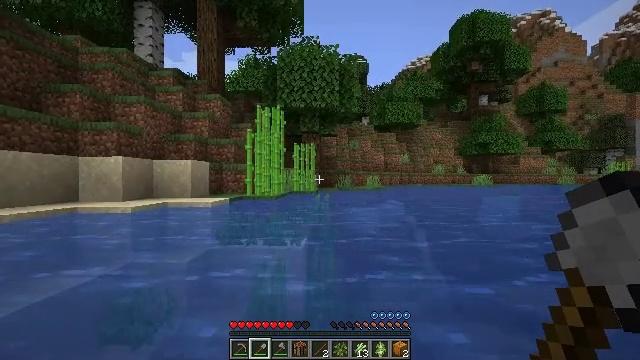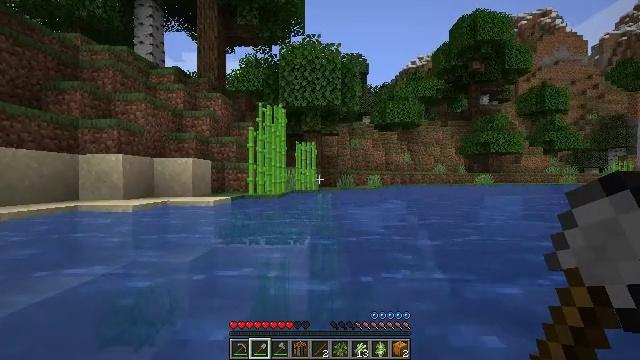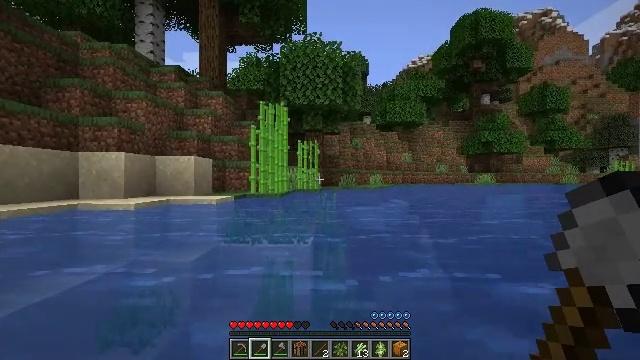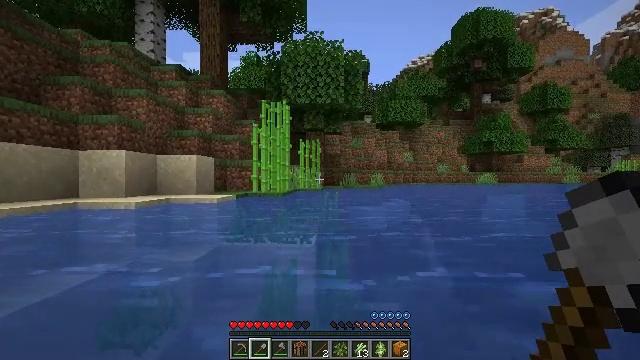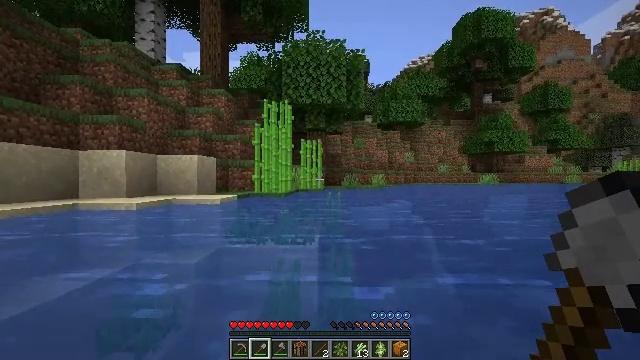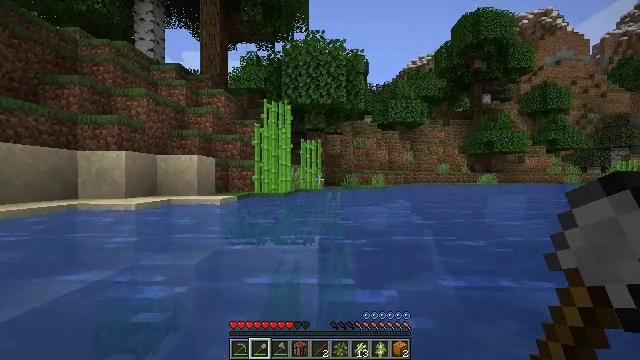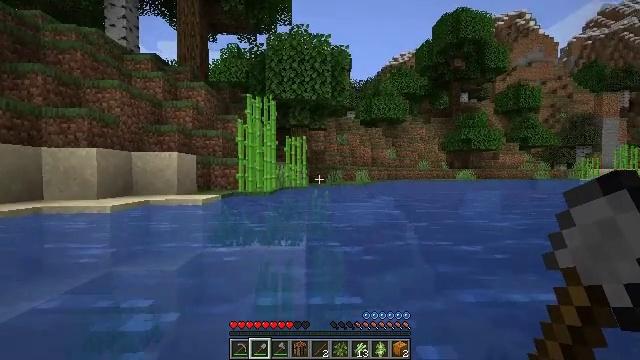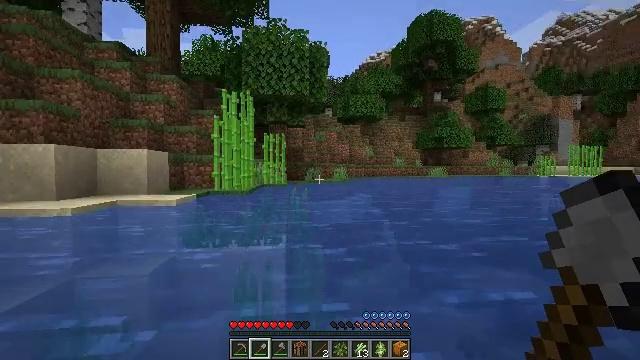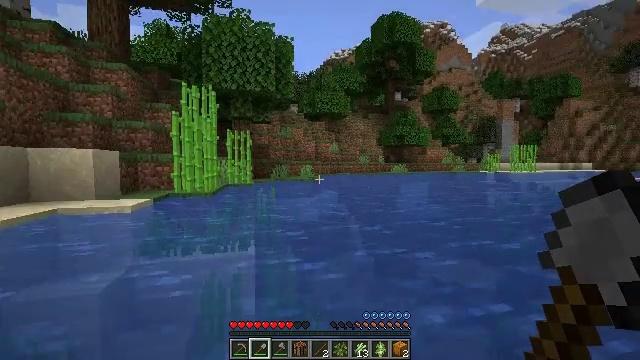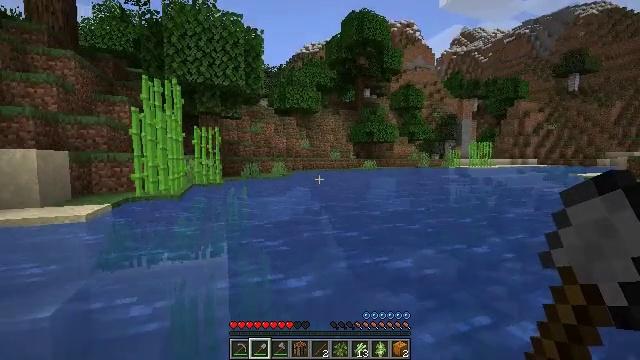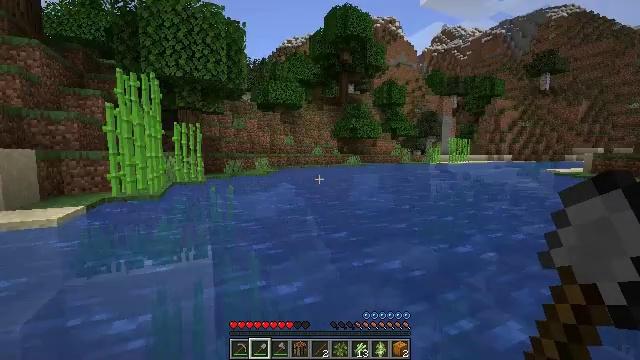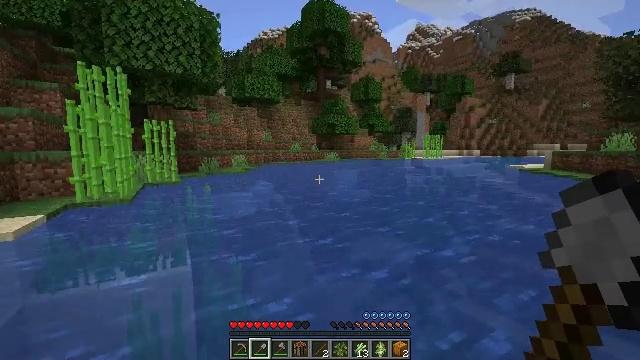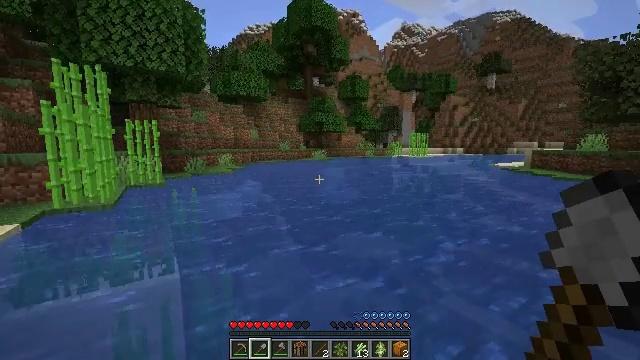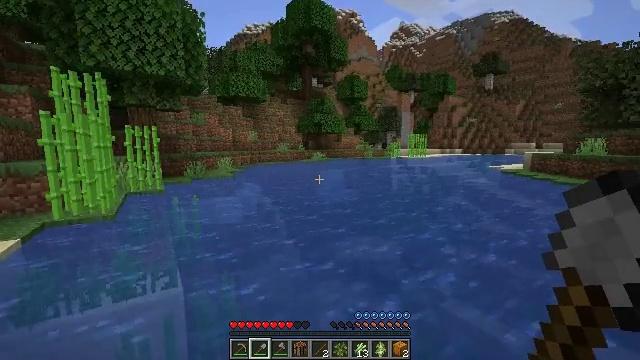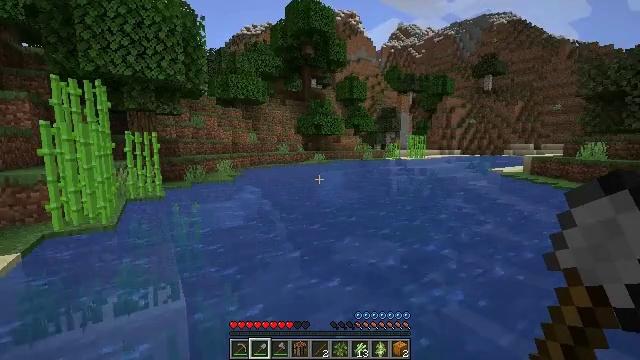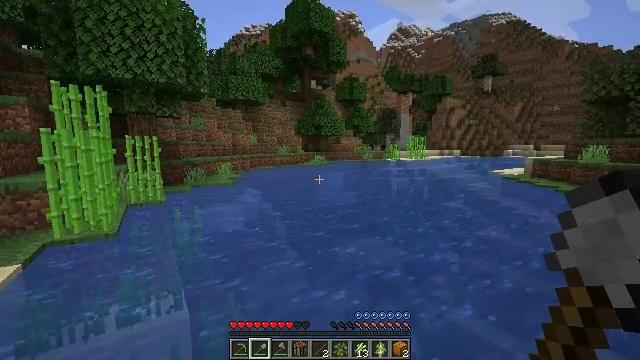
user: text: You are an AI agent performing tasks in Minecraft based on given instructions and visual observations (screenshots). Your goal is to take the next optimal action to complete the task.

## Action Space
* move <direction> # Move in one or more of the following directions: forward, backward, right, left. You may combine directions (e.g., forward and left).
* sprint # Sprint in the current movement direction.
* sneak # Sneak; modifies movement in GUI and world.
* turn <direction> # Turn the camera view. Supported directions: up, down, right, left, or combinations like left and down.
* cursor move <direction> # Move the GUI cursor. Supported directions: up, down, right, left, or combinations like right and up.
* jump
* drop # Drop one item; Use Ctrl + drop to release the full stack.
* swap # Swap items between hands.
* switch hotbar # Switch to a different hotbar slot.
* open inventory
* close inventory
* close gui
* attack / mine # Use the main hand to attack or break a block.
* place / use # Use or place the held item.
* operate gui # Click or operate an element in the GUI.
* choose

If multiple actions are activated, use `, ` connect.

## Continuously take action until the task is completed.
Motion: motion action
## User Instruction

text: Cut down the sugar cane stalks.
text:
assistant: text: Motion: move forward and move left, sprint
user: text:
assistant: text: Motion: move forward and move left, sprint
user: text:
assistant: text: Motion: move forward and move left, sprint
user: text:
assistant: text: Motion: move forward and move left, sprint, jump
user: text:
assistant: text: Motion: move forward and move left, sprint, jump
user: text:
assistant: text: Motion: move forward and move left, sprint, turn right and down, jump
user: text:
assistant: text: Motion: move forward and move left, sprint, turn right, jump
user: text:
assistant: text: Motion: move forward and move left, sprint, turn right and down, jump
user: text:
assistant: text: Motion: move forward and move left, sprint, turn right and down, jump
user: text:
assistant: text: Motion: move forward and move left, sprint, turn right and down, jump
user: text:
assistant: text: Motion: move forward and move left, sprint, turn right and down, jump
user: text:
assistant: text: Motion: move forward and move left, sprint, turn right, jump
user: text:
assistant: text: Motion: move forward and move left, sprint, jump
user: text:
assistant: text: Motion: move forward and move left, sprint, jump
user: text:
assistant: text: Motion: move forward and move left, sprint, jump
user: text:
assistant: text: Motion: move forward and move left, sprint, jump
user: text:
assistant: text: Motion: move forward and move left, sprint, jump
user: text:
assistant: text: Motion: move forward and move left, sprint, jump
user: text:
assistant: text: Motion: move forward and move left, sprint, jump
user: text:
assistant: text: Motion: move forward and move left, sprint, jump
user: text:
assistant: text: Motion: move forward and move left, sprint, jump
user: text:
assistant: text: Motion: move forward and move left, sprint, jump
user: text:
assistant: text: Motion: move forward and move left, sprint, jump
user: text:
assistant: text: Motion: move forward and move left, sprint, jump
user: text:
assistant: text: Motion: move forward and move left, sprint, jump
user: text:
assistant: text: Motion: move forward and move left, sprint, jump
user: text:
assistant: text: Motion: move forward and move left, sprint, jump
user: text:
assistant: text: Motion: move forward and move left, sprint, jump
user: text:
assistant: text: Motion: move forward and move left, sprint, jump
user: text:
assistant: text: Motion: move forward and move left, sprint, turn left, jump